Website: macys
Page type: billing-address
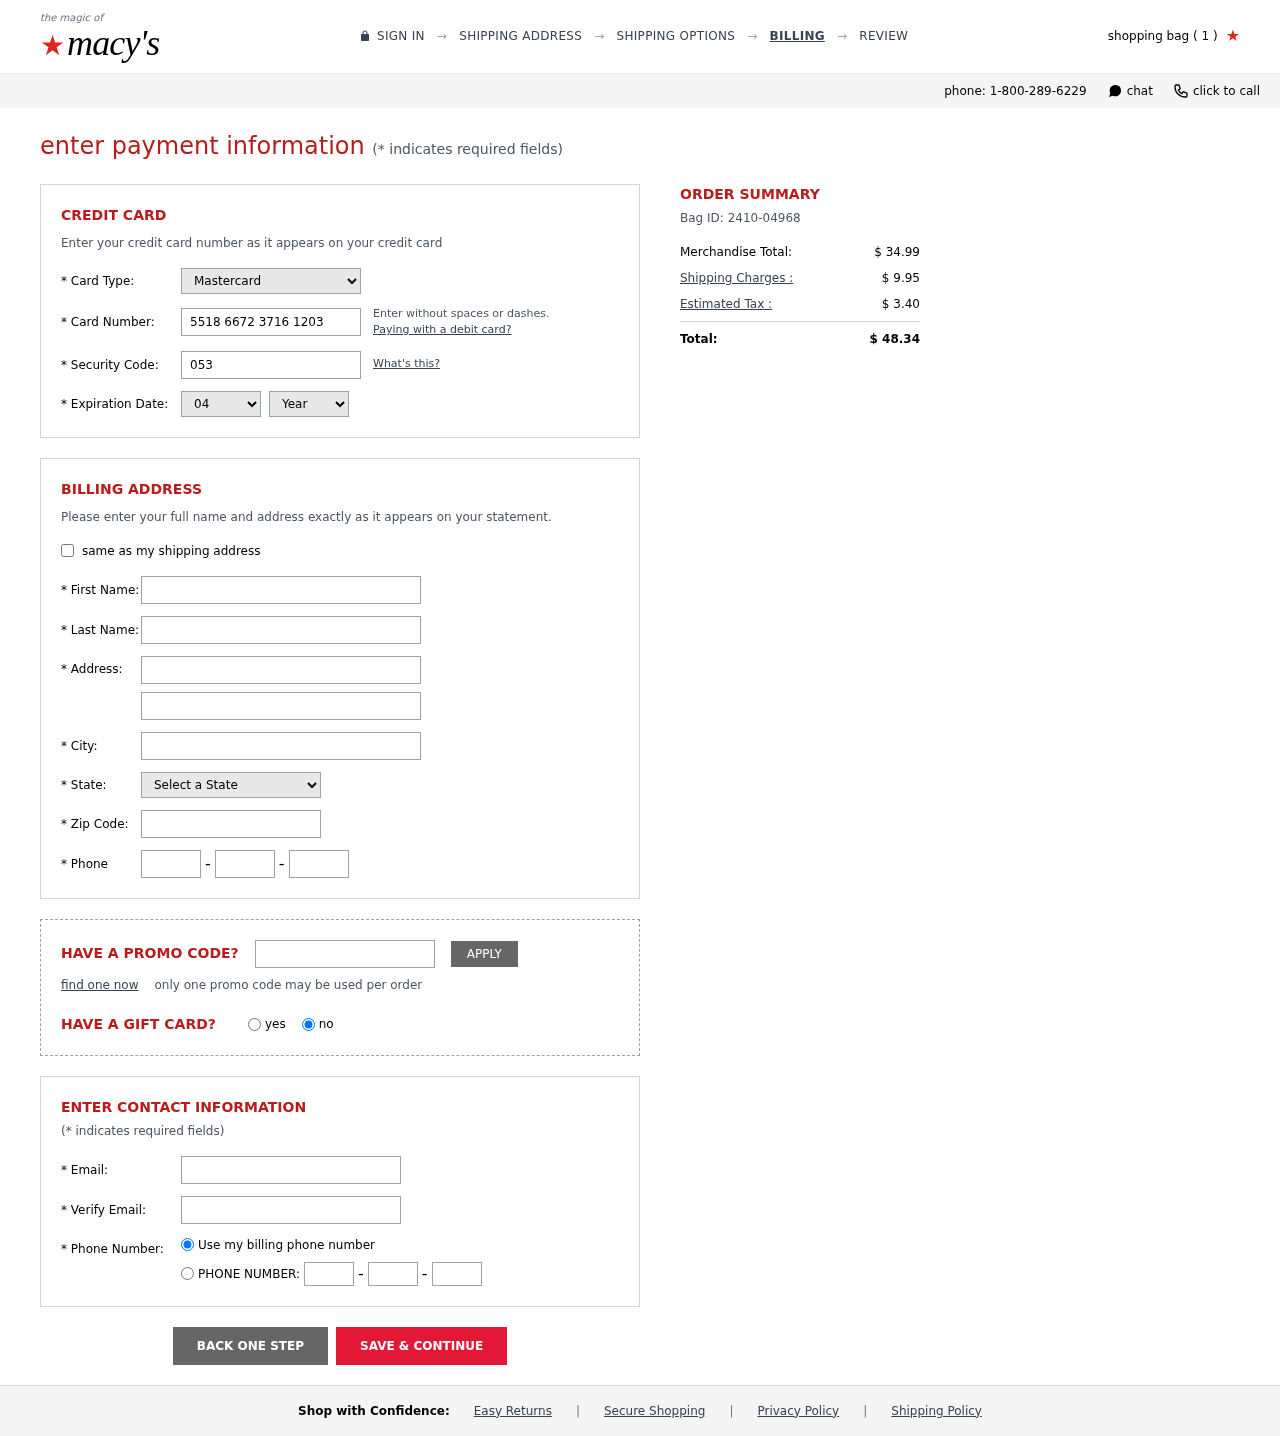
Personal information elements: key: PII_CARD_CVV
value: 053
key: PII_CARD_EXPIRY_MONTH
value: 04
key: PII_CARD_EXPIRY_YEAR
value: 28
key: PII_CARD_NUMBER
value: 5518 6672 3716 1203
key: PII_CARD_TYPE
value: Mastercard
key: PII_CITY
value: Jillianchester
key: PII_EMAIL
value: ryan.moreno@hotmail.com
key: PII_FIRSTNAME
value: Ryan
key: PII_LASTNAME
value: Moreno
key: PII_PHONE_AREA
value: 697
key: PII_PHONE_PREFIX
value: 437
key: PII_PHONE_SUFFIX
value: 0453
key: PII_POSTCODE
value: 22418
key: PII_STATE_ABBR
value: PR
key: PII_STREET
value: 9548 Fowler Junctions
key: PII_STREET2
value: Suite 114
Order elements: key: ORDER_NUM_ITEMS
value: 1
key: ORDER_ID
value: Bag ID: 2410-04968
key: ORDER_SUBTOTAL
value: $ 34.99
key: ORDER_SHIPPING_COST
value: $ 9.95
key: ORDER_TAX
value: $ 3.40
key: ORDER_TOTAL
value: $ 48.34